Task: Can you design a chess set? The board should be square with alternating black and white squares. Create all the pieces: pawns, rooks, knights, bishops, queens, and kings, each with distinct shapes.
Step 1687:
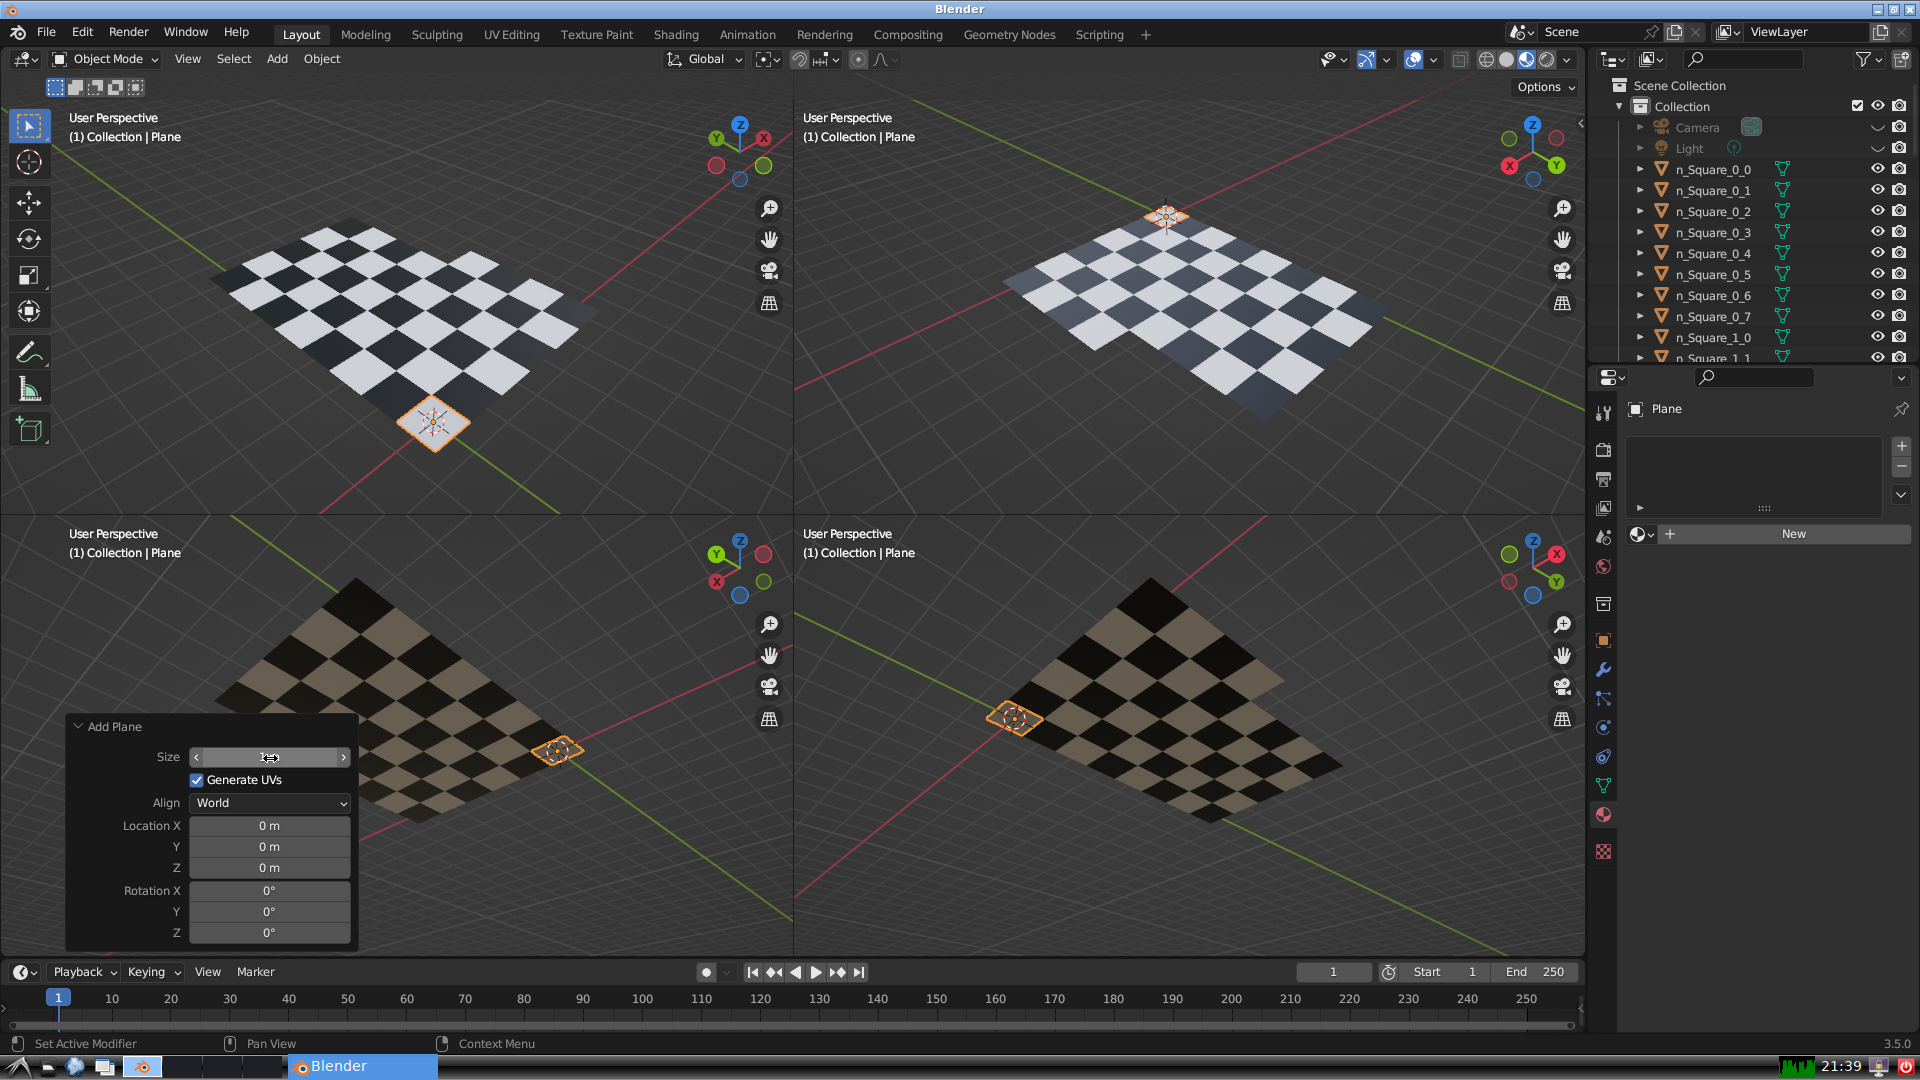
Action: click: no